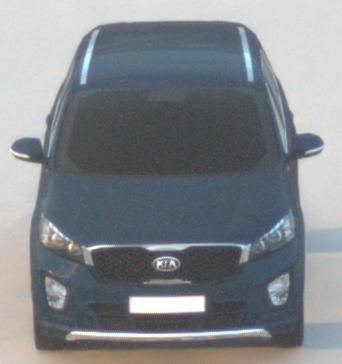
Make: KIA
Model: Sorento 2.2 CRDi
Detailed model: Sorento (UM)
Model produced from: 2015/03
Model produced until: 2017/10
Doors: 5
Color: blue
Road condition: dry road
Daytime: sunrise or sunset
Contrast: low contrast